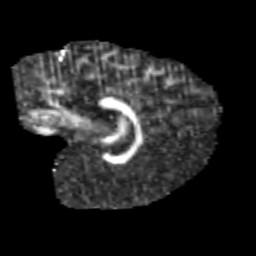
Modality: FA
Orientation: sagittal
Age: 10
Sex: male
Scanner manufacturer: siemens
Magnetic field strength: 3 T
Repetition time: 3.8 s
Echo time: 0.07 s